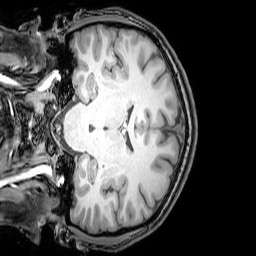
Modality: T1w
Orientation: coronal
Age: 24
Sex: male
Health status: healthy
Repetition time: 0.081 s
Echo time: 0.037 s